Interaction volume radius: 10 \u00c5
Interaction volume height: 20 \u00c5
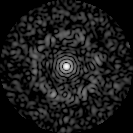
Disorder parameter: 0.7951